Question: ## Problem Description
I have gotten myself into a gitpickle. This image illustrates the situation I've put myself in:

Unsurprisingly, I now can't push the green commits, because the non-fast-forward updates are rejected. On the remote, I tried to checkout the dev branch so I could do the 'git reset --hard HEAD~1' command to obliterate the commit on the remote, but it is a bare repo so I can't checkout the dev branch. The current branch is always "master." My goal is simply to remove the red commit on the remote so I can push the green commits.
## Question
How can I remove the red commit on the remote dev branch without having to check out the dev branch on the remote?
## Notes
- - 'git revert'-
## Related Questions
I've looked at these questions (and many more), but I don't think they address my current question because either I don't see how I can apply their solutions to remove a commit on a remote, or they don't work for bare repos.
<URL>
<URL>
<URL>
<URL>
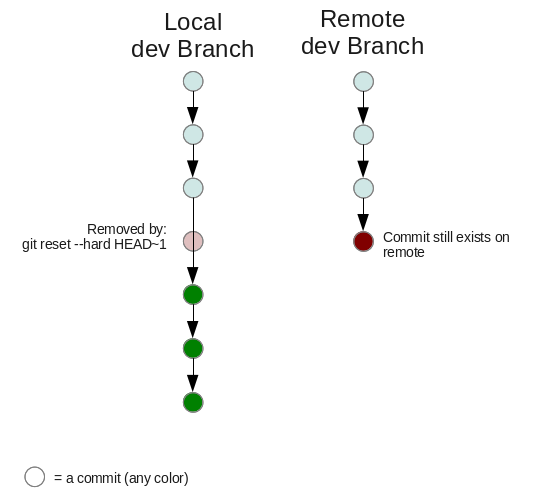
Answer: > I don't want to force the push because other repos pull from the remote and I don't want to break them. However, I know that nobody has pulled from the remote yet, so I'm okay with just removing the red commit.
Force pushing is still exactly what you want to do here. Force pushing does not magically break the remote repository for all involved parties; instead, when pushing with the force flag, you are simply telling Git to update the branch pointer even if that means that non-fast-forward changes need to be made.
Imagine this is your situation on your (bare) remote:
'''
A -- B -- C -- D
|
master
'''
Keep in mind that branches are just to commits in the repository's history. Now you want to push a commit 'E' that has 'C' as its parent, so in the first step, you just transfer the commit:
'''
/-- E
/
A -- B -- C -- D
|
master
'''
Now, you also tell the remote to update its 'master' branch so it points to 'E'. In the normal situation, Git will refuse to do that because 'master' cannot be fast-forwarded to 'E'. So, instead, you will have to it, telling Git to ignore that fact. So the remote repository will look like this:
'''
master
|
/-- E
/
A -- B -- C -- D
'''
So unless some other branch points to 'D' (directly or indirectly), that commit is now "lost" and will eventually be garbage-collected.
Usually, you want to avoid doing this because everyone that knows the commit 'D' (and has a local branch pointing to it) will have problems with the new remote. E.g. if my old local 'master' pointed to 'D', I would have to manually reset my branch so that 'master' points to 'E' instead. So usually, the rule is to never delete anything (we're technically deleting 'D' from the history) that we once pushed.
However, if you are certain that nobody ever fetched 'D', then there is nothing wrong with this. Those who never had 'D' will not realize that 'D' disappeared and think that 'master' always was like this. And all the other commits that existed before the force-push and still exist later don't change anything about the situation. What counts is only the commits that are "removed" with your force-push.